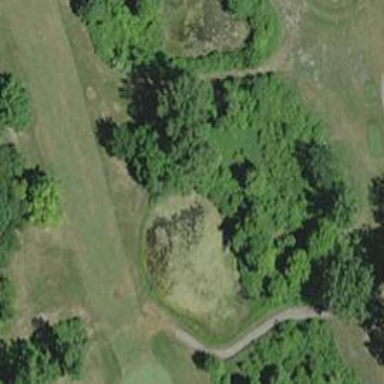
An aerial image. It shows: Water hazard in golf course. The hazard is natural water feature.